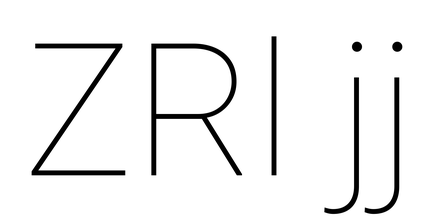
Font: Roboto_Thin